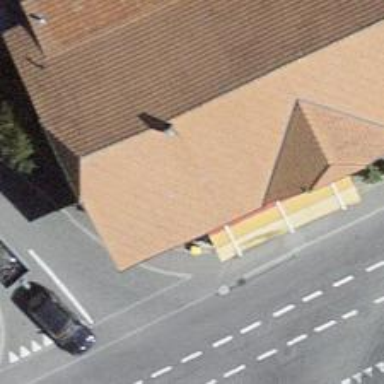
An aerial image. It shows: Post box is visible.